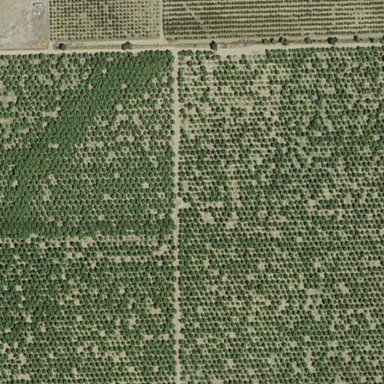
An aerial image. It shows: Orchard.